Question: I need to be able to move my player x and y pixels in the same direction as a point to a point. It's hard to explain, but this is what I am trying to do:

Angles 1 and 2 have to be the same. Point 1 stays the same at (100, 100), however point 2 constantly changes and so must the angles. I have tried this:
'''
moveRectangle.setX(touchEvent.getX());
moveRectangle.setY(touchEvent.getY());
float theta = (float) Math.toDegrees(Math.atan2(touchEvent.getY() - 100,touchEvent.getY() - 100));
float velX = (float) (getSpeed() * Math.cos(theta));
float velY = (float) (getSpeed() * Math.sin(theta));
player.move(velX, velY);
'''
The above code is constantly run when the user puts his finger on moveRectangle (Point 2) and moves it. But the above code does not work. The player just moves in one of two directions. player.move just adds velX and velY velocity. So how can I get the two angles and move the player in the right direction? Thanks.
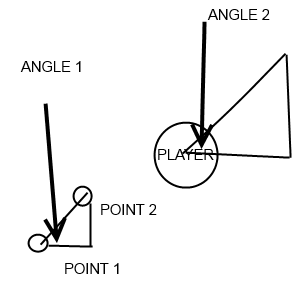
Answer: Do you need just to know velocity on X and Y axis? You can do it without using trigonometry (just use <URL>.
'''
final float deltaX = touchEvent.getX() - player.x; // player.x is point1.x
final float deltaY = touchEvent.getY() - player.y; // player.y is point1.y
final float length = Maths.sqrt((deltaX)^2 + (deltaY)^2);
final float itterations = length / getSpeed();
final float velX = deltaX / itterations;
final float velY = deltaY / itterations;
player.move(velX, velY);
'''
Or you need a code of player moving in cycle?